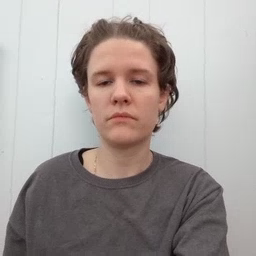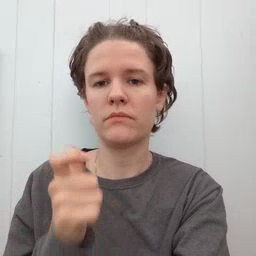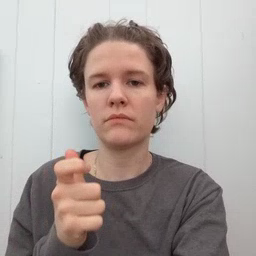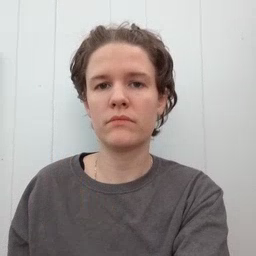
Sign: fast